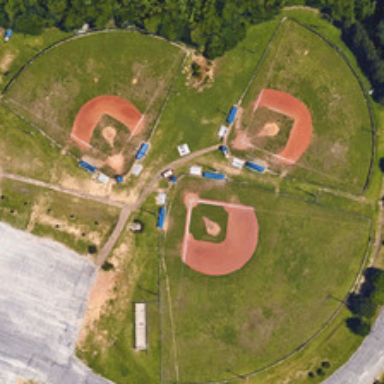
Three baseball fields are near many green trees .